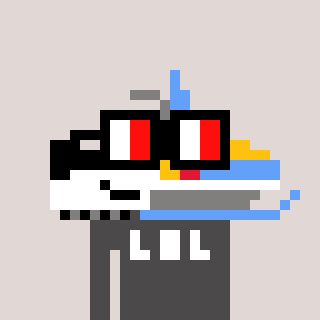
a pixel art character with square glasses with black frames and red eyes, a snowmobile-shaped head and a grayscale-colored body on a warm background